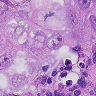
Metastatic tissue present: yes